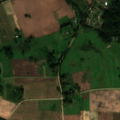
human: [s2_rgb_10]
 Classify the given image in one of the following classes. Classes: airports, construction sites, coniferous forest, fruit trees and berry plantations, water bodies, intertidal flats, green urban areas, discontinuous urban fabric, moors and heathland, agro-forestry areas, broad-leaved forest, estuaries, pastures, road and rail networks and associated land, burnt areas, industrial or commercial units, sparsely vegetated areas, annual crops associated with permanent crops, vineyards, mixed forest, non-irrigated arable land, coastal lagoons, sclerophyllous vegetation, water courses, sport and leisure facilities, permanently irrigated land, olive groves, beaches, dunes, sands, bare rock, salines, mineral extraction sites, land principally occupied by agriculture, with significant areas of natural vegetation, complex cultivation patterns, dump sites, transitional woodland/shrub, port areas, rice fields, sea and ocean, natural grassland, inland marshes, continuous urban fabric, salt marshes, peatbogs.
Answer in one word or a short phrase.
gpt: discontinuous urban fabric, non-irrigated arable land, pastures, complex cultivation patterns, broad-leaved forest